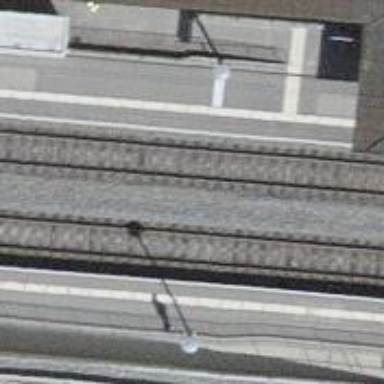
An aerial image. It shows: Stop position for public transport at railway stop.